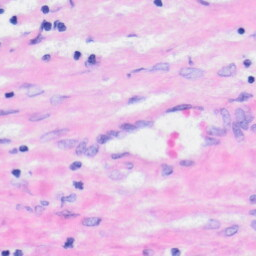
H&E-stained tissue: Liver